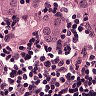
Metastatic tissue present: yes